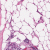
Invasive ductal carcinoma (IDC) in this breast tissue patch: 1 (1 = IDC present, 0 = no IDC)